Question: I have an error provider on my form that has its datasource bound to a collection of Errors in my record class:

The validation is working as I expect, however the red blinking icon does not appear next to my form controls. My record implements IDataErrorInfo:
'''
Public ReadOnly Property [Error] As String Implements IDataErrorInfo.Error
Get
If _Errors.Count > 0 Then
Return String.Format("The record cannot be saved because there are {0} errors", _Errors.Count)
Else
Return String.Empty
End If
End Get
End Property
''' <summary>
''' Gets an error message for the property with the given name
''' </summary>
''' <value></value>
''' <returns></returns>
Default Public ReadOnly Property PropertyError(fieldName As String) As String Implements IDataErrorInfo.Item
Get
If _Errors.ContainsKey(fieldName) Then
Return _Errors(fieldName).ToString
Else
Return String.Empty
End If
End Get
End Property
'''
Any thoughts would be very much appreciated as I'm completely stuck.
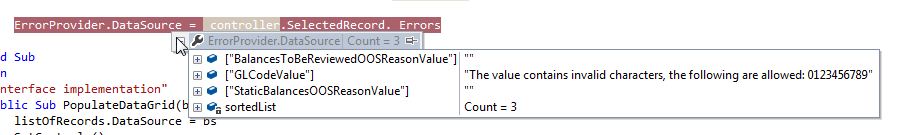
Answer: The problem was caused by my adding the errors to the collection using the control names e.g. StaticBalancesOOSReasonValue" and then trying to retrieve them from the IDataErrorInfo.PropertyError method using the property names e.g. "StaticBalancesOOSReason". Now that's fixed the icons display.